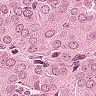
Metastatic tissue present: yes